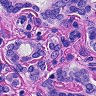
Metastatic tissue present: yes